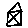
Label: house